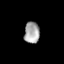
Tissue: lung
Cell type: T cells
Senescence score: 0.2321
Nuclear area (px): 322
Mean DAPI intensity: 166.686